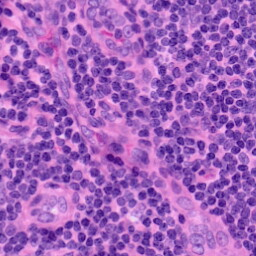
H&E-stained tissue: LymphNode